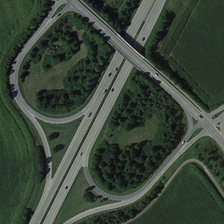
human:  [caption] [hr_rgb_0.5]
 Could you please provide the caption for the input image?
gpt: many green trees and meadows are near a viaduct .

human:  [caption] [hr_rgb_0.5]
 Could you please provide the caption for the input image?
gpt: many green trees and meadows are near a viaduct .

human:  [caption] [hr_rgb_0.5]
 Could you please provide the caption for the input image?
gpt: it is gray road and green lawn .

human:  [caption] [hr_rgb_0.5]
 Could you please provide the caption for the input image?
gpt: it is road and lawn .

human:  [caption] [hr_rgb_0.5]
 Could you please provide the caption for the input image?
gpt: it is road and lawn .